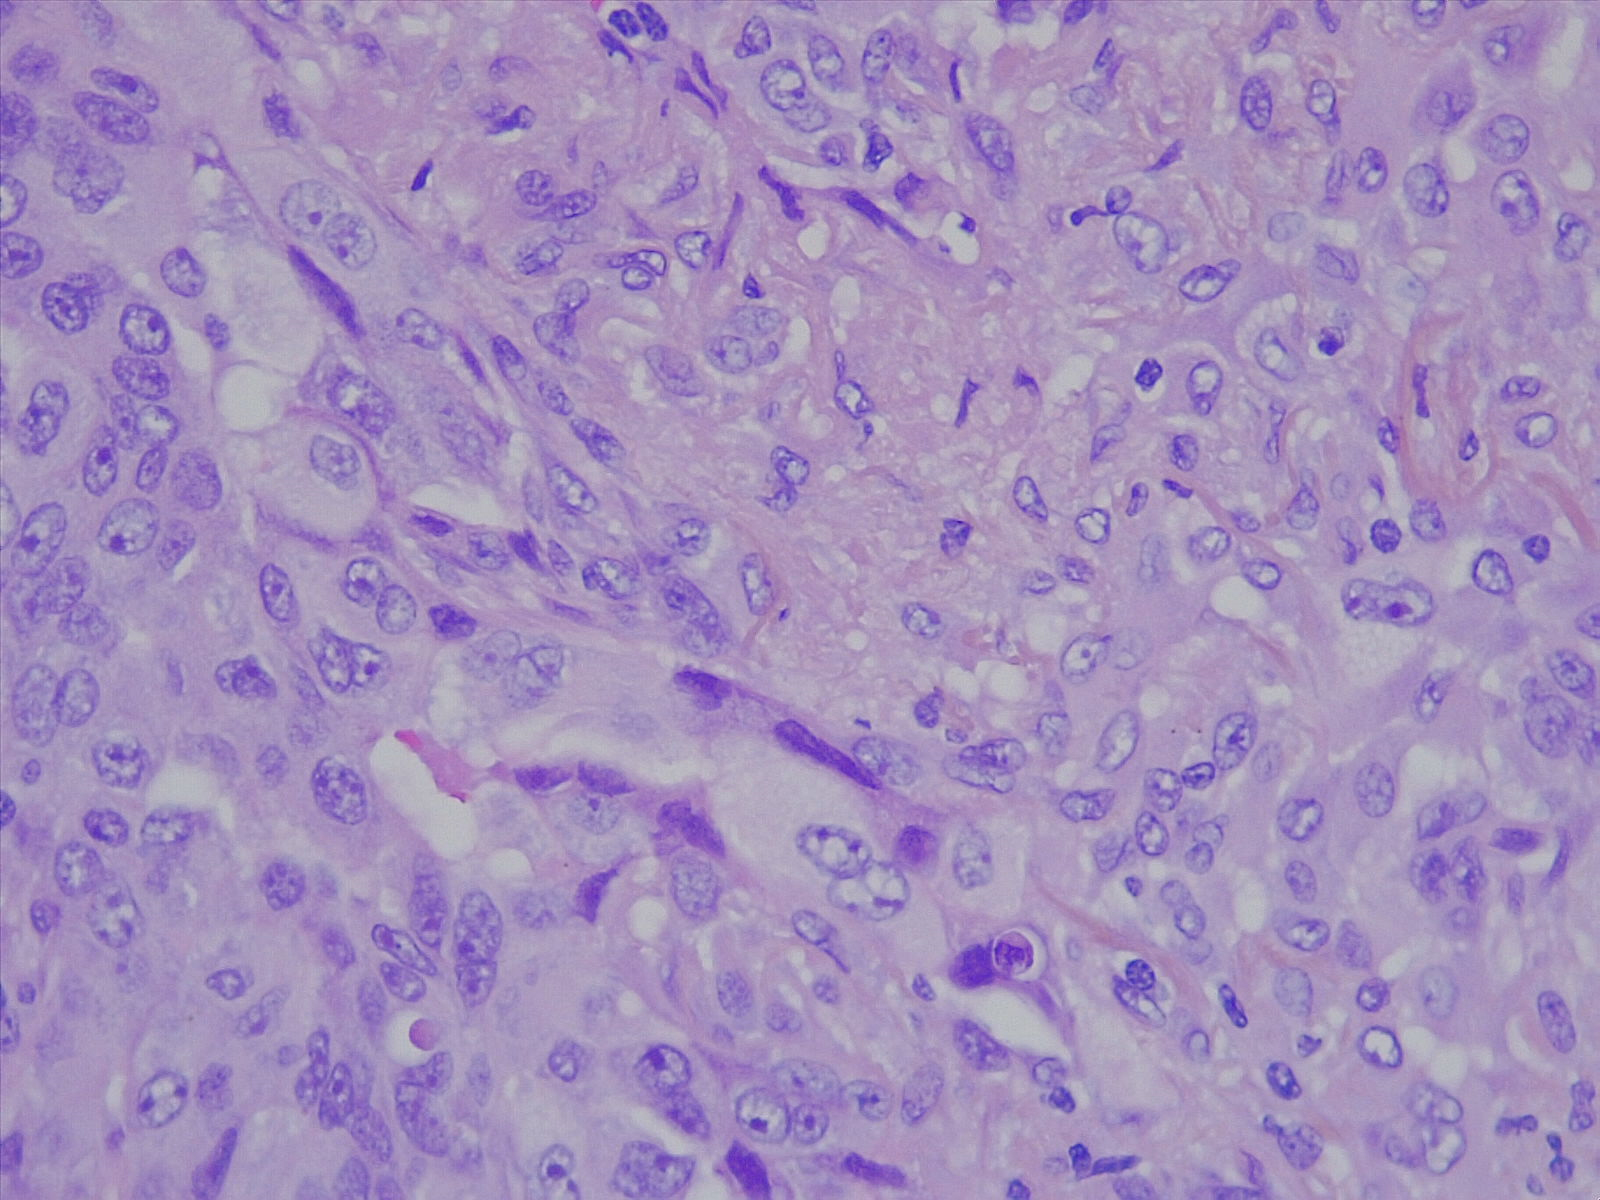
Label: lung adenocarcinoma, moderately differentiated